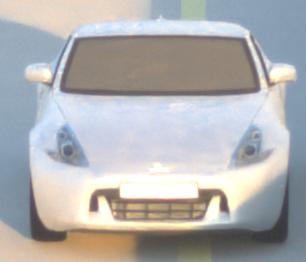
Make: Nissan
Model: 370Z Coupé
Detailed model: 370Z (Z34) Coupé
Model produced from: 2009/12
Model produced until: 2013/03
Doors: 3
Color: white
Road condition: dry road
Daytime: sunrise or sunset
Contrast: medium contrast